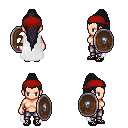
a pixel art fantasy rpg character, female body template, human, light skin, white cape, metal pants, raven extra-long topknot hairstyle, red bandana, ghillies, shield, four views (front, back, left, right), 2x2 character sprite sheet, small pixel art, hard edges, no anti-aliasing